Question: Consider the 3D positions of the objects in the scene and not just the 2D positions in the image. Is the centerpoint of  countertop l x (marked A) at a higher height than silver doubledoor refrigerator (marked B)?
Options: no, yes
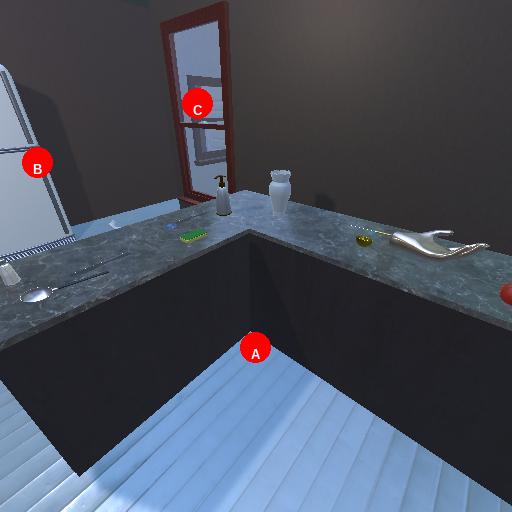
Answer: no